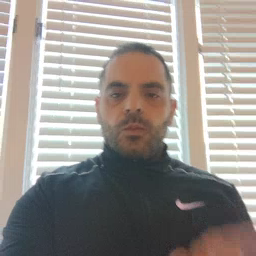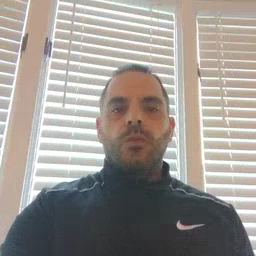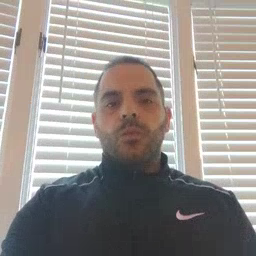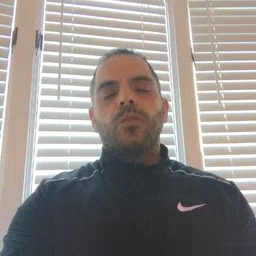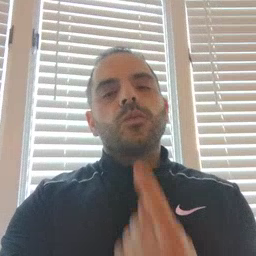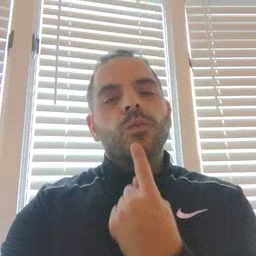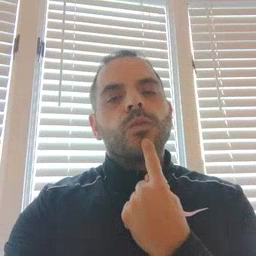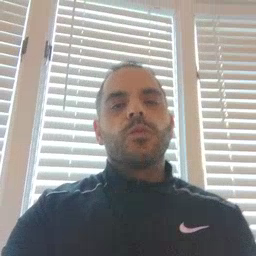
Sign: say